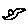
Label: bird